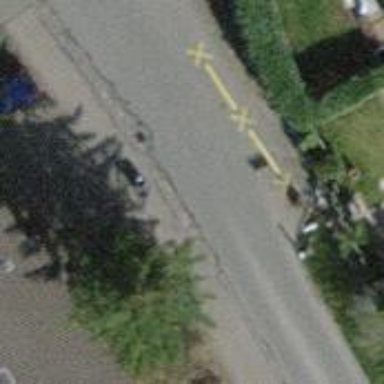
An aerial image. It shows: Kerb serving as barrier.